Question:
In Microsoft Access 2007 under (Form View), how do you make text in a table display the entire description when you mouseover one of the rows on the table.
I could not find any information on the internet to accomplish this task with Macros or VBA.
I appreciate any help you can give me.
Demonstrated Example. Mouse over to the Linked text.
<URL>
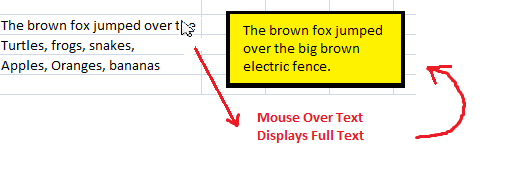
Answer: Use Shift+F2 for zoom on a field or control.